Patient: sex F, age 63
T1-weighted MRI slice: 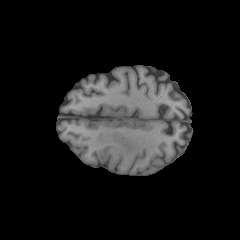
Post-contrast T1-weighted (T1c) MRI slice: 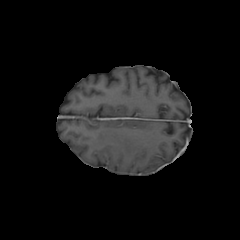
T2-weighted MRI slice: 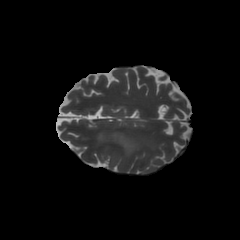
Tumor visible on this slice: yes
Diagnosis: Glioblastoma, IDH-wildtype
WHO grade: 4